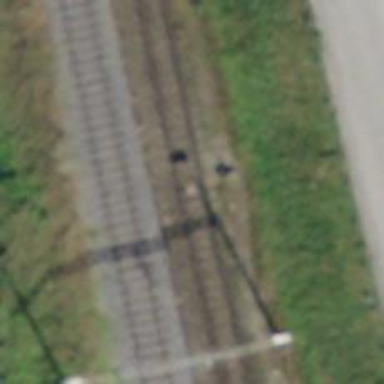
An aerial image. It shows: Railway switch.